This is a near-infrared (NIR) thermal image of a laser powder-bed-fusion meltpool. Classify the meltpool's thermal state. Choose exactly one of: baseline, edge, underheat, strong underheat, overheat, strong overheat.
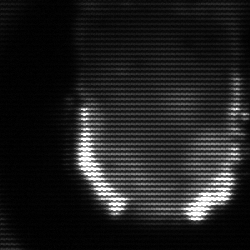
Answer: baseline